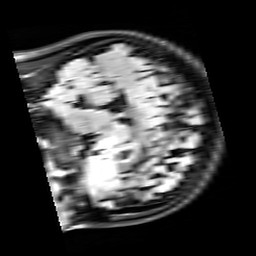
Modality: FLAIR
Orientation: sagittal
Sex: female
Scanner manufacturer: siemens
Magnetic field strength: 3 T
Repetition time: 10 s
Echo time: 0.09 s